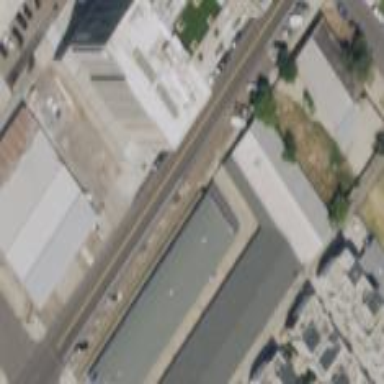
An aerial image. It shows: Brown commercial building.